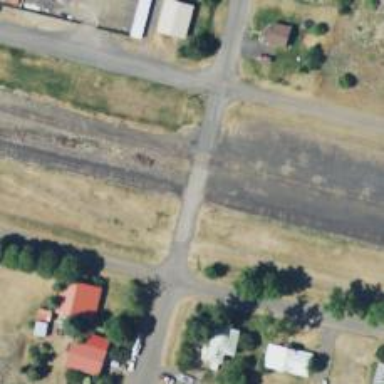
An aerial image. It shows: Railway level crossing.